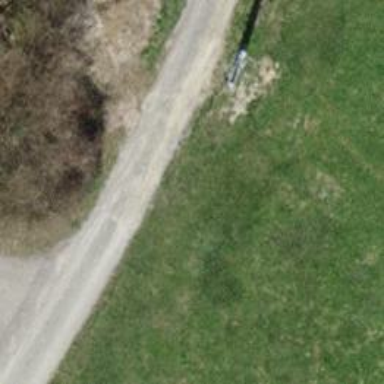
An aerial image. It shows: Track road with grade1 pebblestone surface.